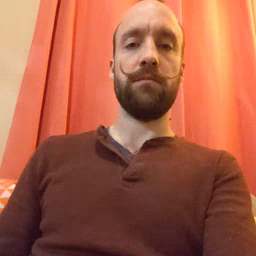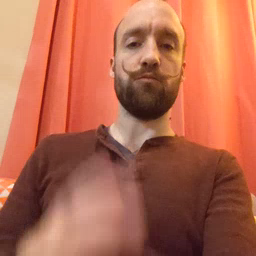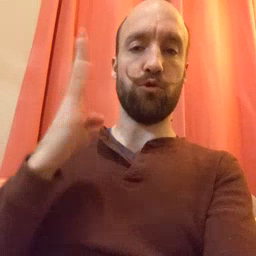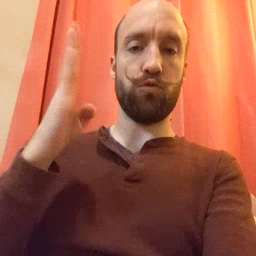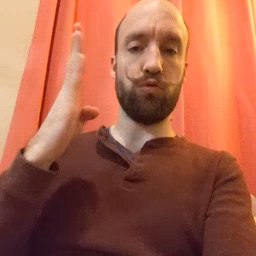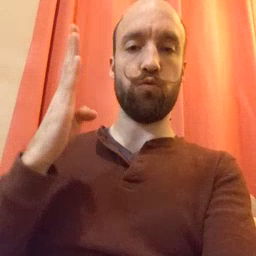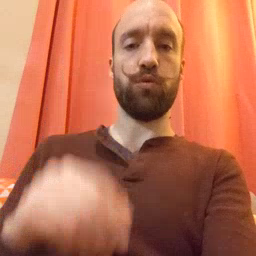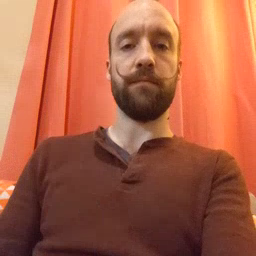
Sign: blue